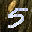
Label: 5